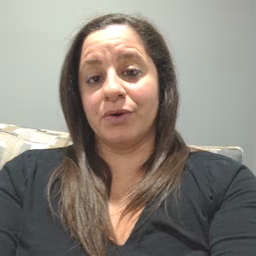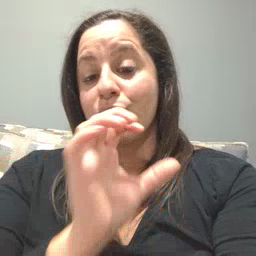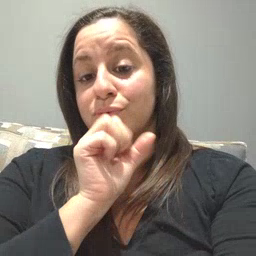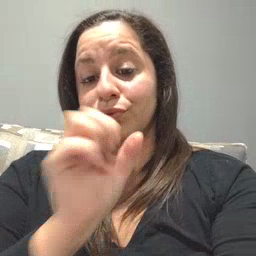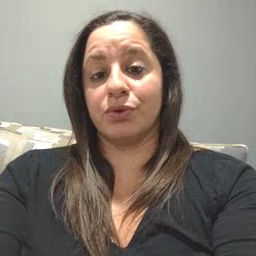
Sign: orange